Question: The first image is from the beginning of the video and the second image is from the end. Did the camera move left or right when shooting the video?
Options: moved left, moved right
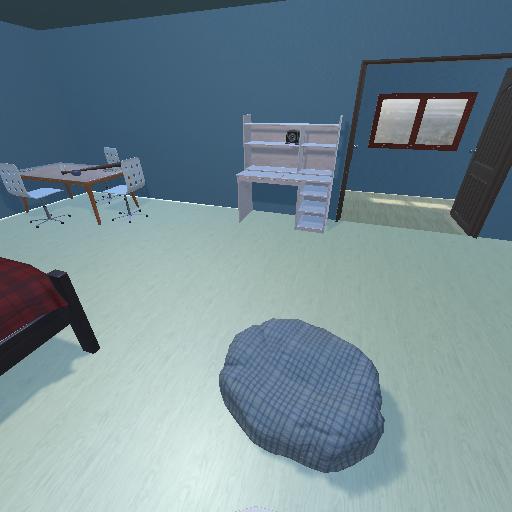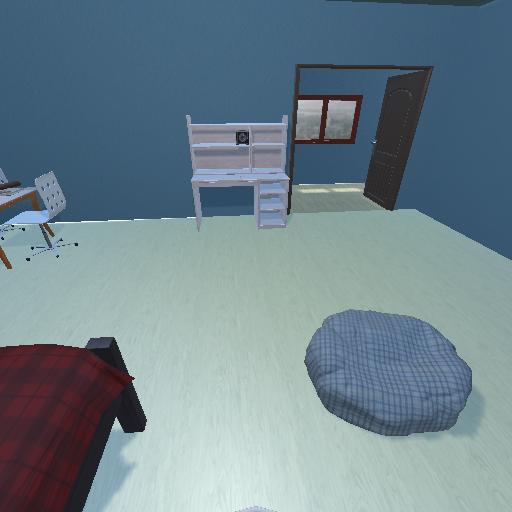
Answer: moved left